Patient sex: F
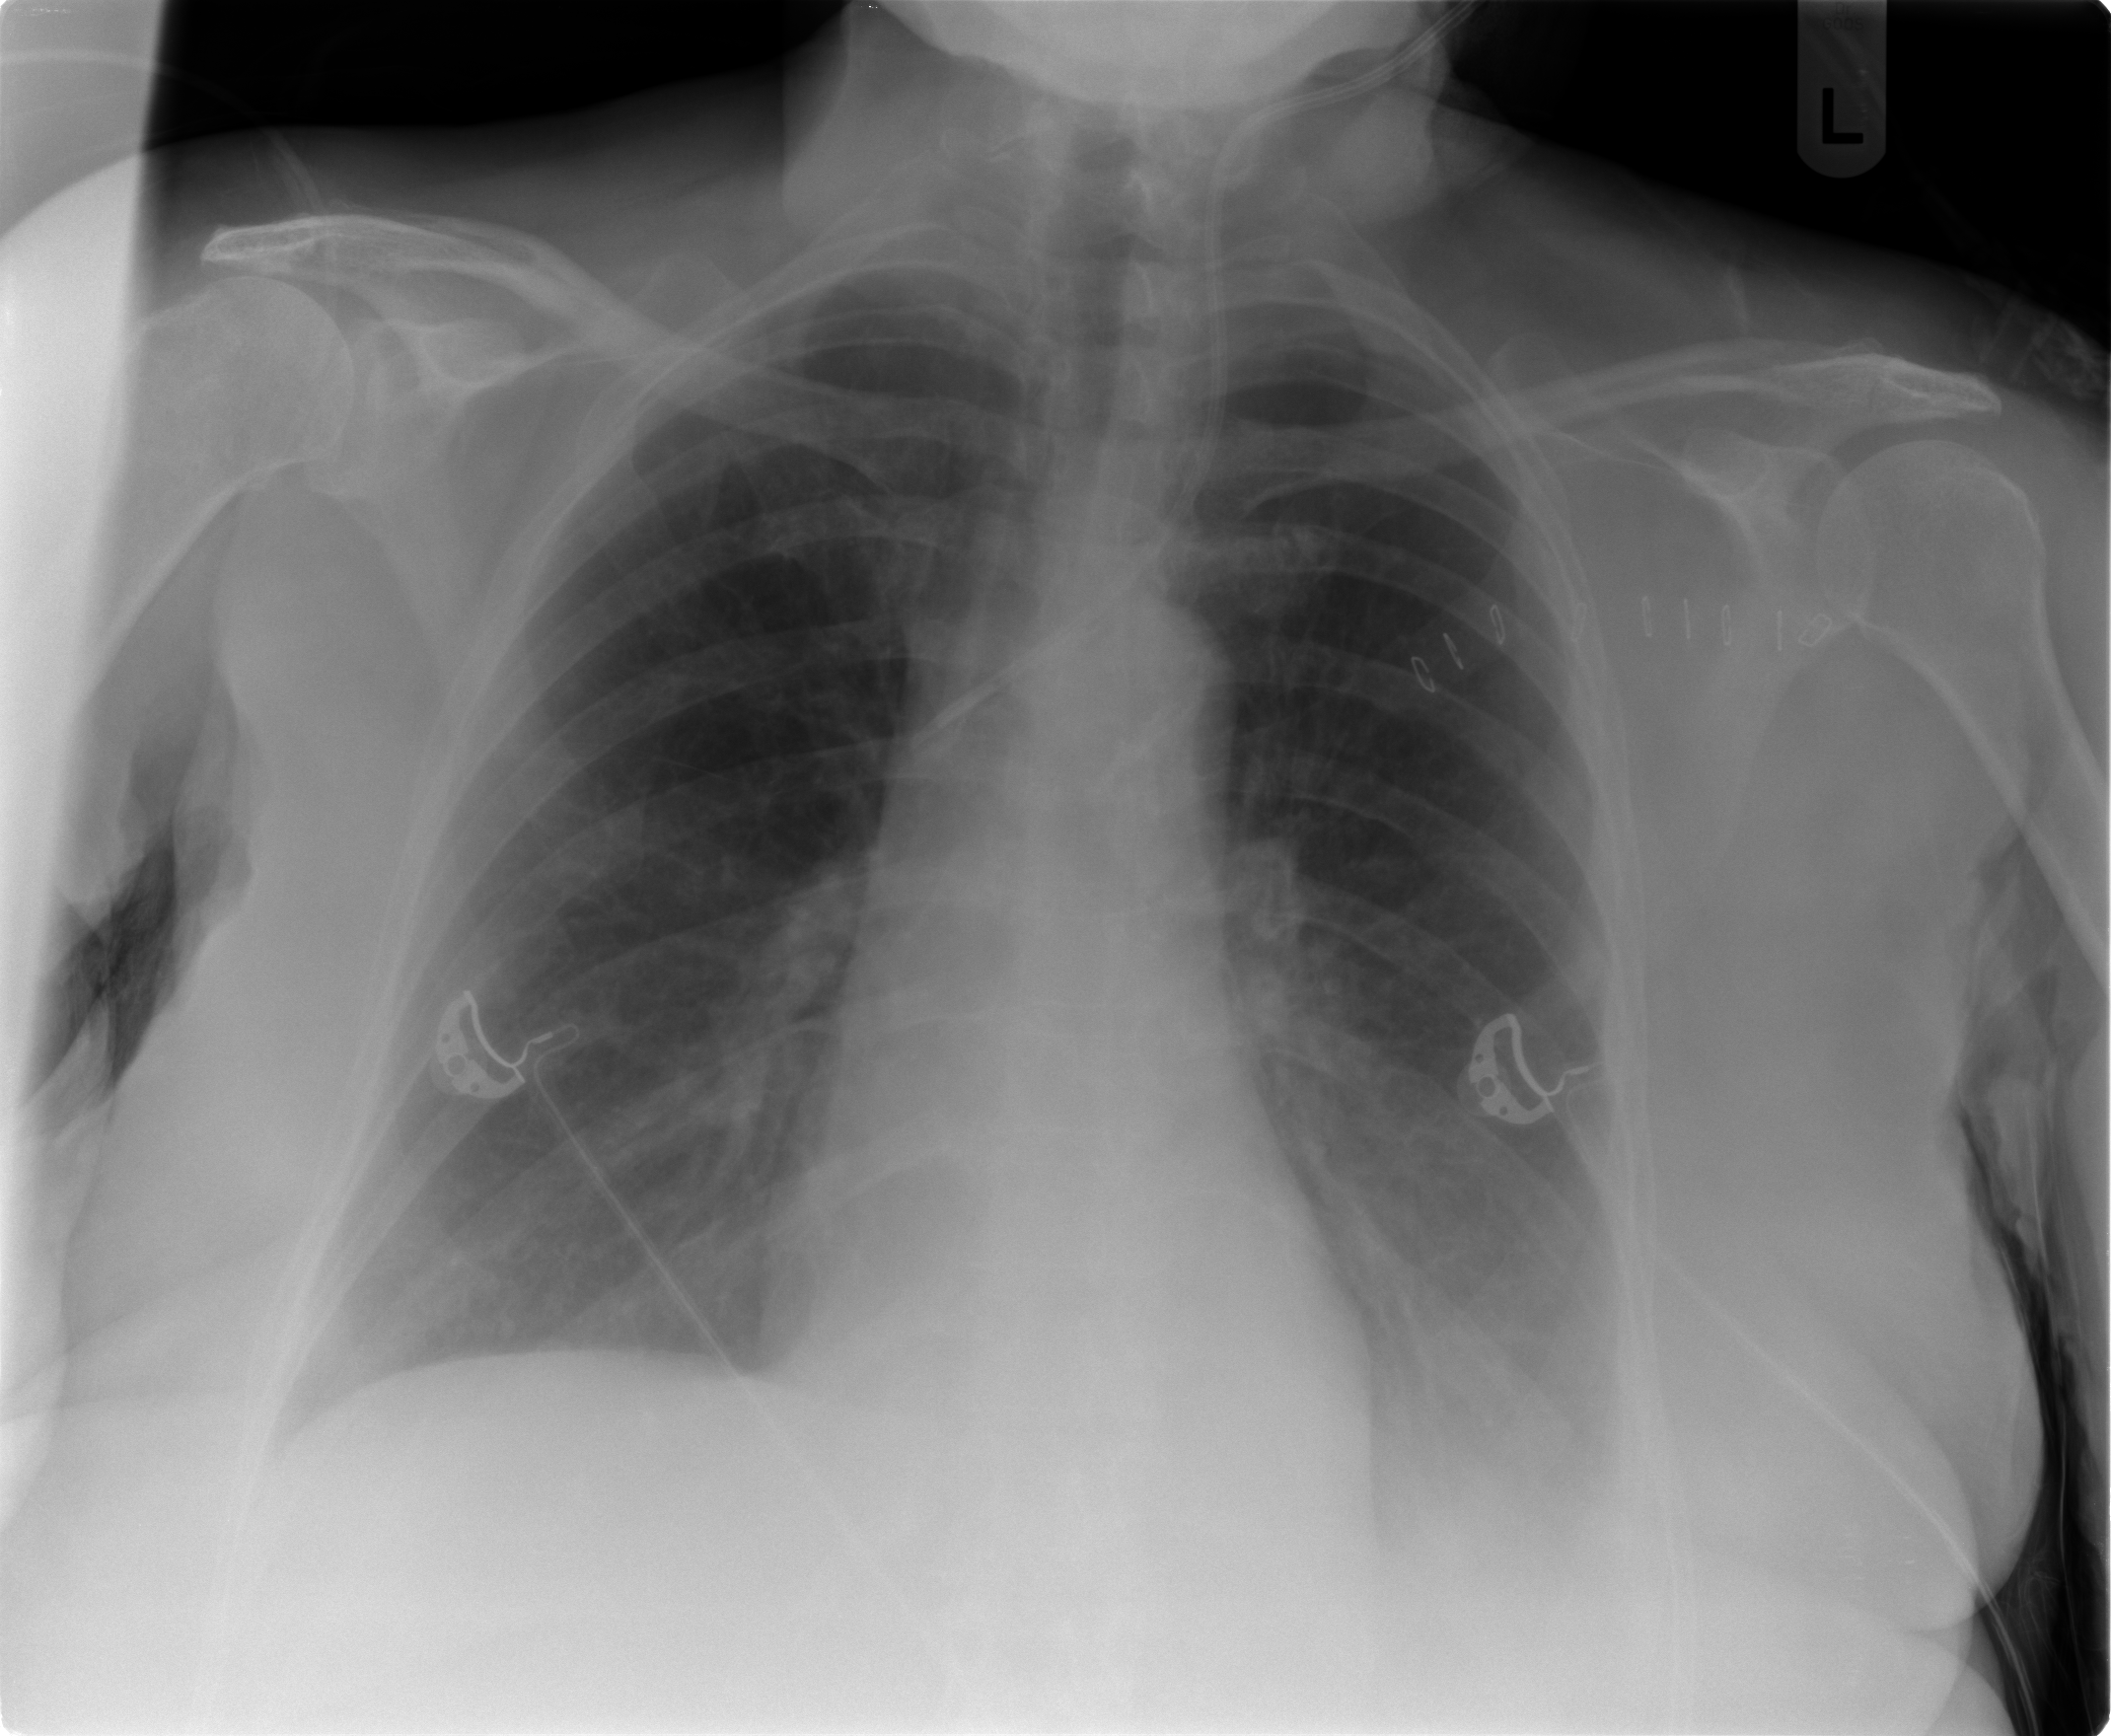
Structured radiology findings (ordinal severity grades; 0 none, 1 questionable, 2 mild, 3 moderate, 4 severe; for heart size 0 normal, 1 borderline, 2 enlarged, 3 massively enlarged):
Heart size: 0
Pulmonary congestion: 0
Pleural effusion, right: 0
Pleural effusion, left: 2
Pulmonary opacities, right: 0
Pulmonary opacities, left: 0
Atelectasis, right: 1
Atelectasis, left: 2